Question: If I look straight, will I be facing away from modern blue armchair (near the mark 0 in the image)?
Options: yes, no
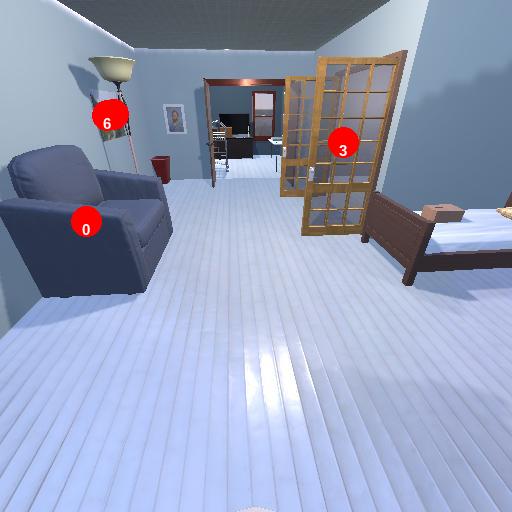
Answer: yes